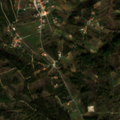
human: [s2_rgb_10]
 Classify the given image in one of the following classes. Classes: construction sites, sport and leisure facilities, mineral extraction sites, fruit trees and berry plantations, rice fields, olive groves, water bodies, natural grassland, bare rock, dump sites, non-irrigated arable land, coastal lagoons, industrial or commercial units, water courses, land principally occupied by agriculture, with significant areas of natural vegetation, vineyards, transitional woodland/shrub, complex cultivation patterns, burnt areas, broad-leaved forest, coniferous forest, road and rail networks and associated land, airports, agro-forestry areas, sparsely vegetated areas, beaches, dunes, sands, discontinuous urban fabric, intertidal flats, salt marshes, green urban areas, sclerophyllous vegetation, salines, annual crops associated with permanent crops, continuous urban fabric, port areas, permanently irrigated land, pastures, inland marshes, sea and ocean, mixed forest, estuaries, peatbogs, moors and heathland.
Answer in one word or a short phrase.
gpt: discontinuous urban fabric, complex cultivation patterns, land principally occupied by agriculture, with significant areas of natural vegetation